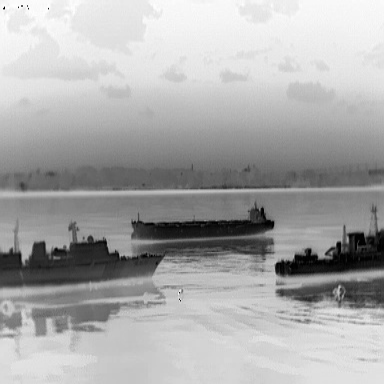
There are three objects shown in the infrared image, including a liner, and two warships.